Question: I have a table with a header and some rows. Each row has its own group, and sometimes they could be similar with the previous group codes.
Also, I have a drop-down list that contains groups IDs. I want to show just the rows that are equal with the drop-down list current value.
For example this is my table 'id="myTable"':

and this is my drop-down:
'''
<select id="groups" name="groups">
<option value="1">1</option>
<option value="2">2</option>
<option value="3">3</option>
</select>
'''
I need to remove 2nd and 3rd row when user change the current selected item of drop-down to 1.
How can I do it using jQuery ?
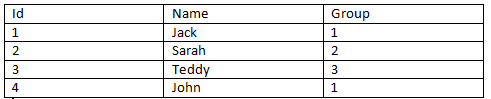
Answer: Something like this:
'''
$("#groups").change(function() {
var currentGroup = $(this).val();
$("#myTable tr").each(function() {
if (this.rowIndex==0) return; // skip heading
if ($(this).children("td").eq(-1).text() == currentGroup)
$(this).show();
else
$(this).hide();
});
});
'''
Demo: <URL>
You could simplify the JS by giving the cells in the third column a particular class, but then I guess that complicates the markup, so...whatever you prefer.